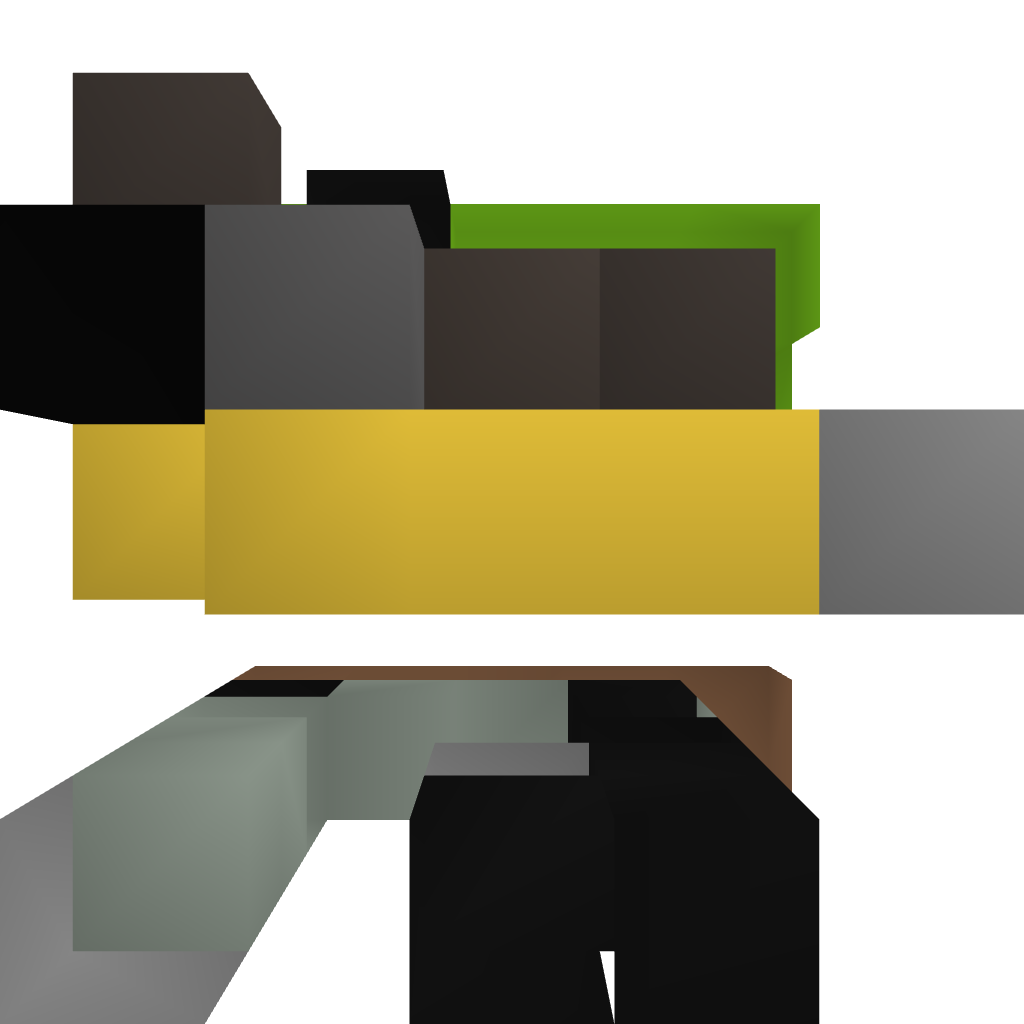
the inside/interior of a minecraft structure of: Minecart Dispensing System